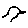
Label: bird